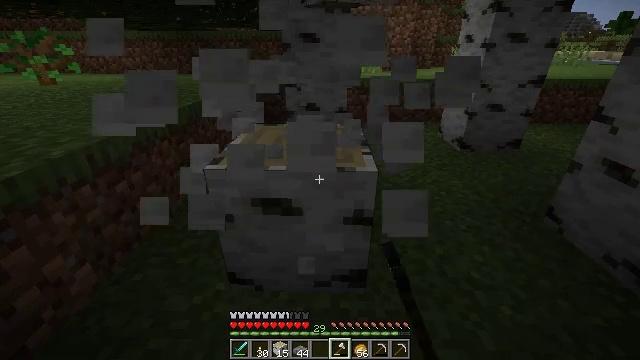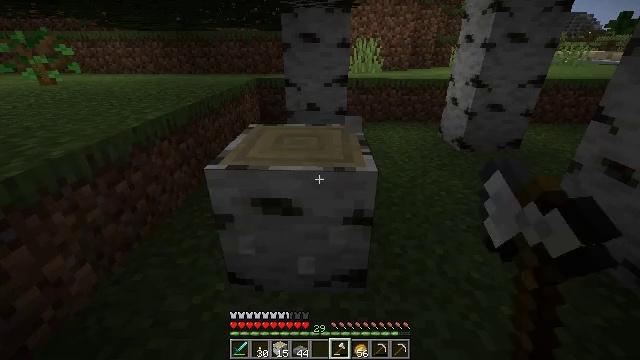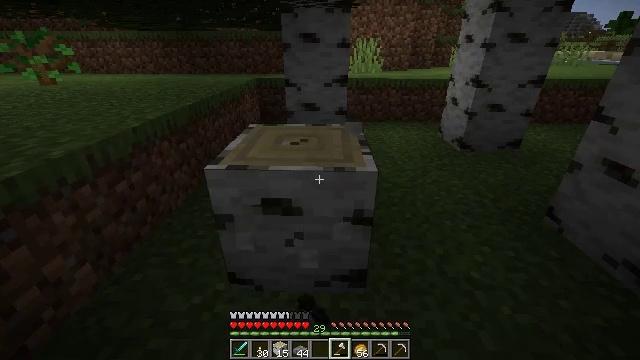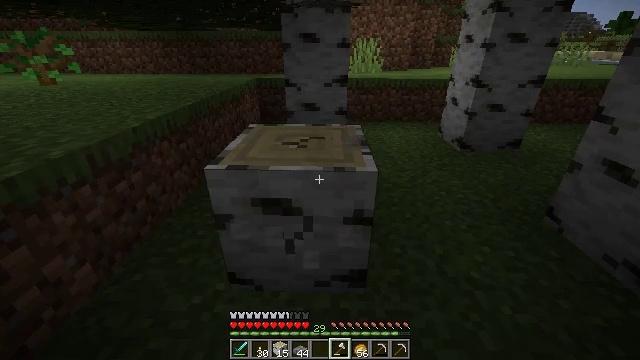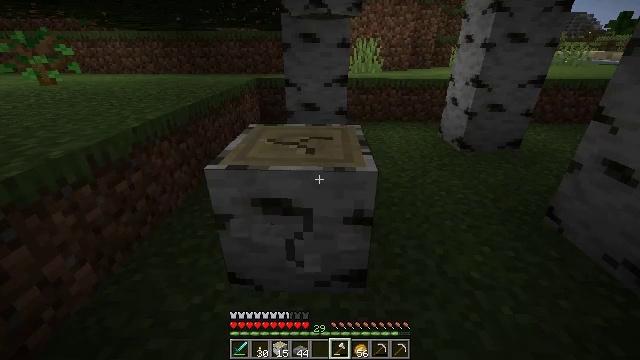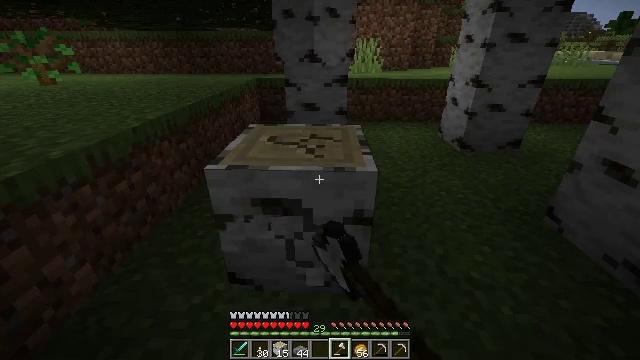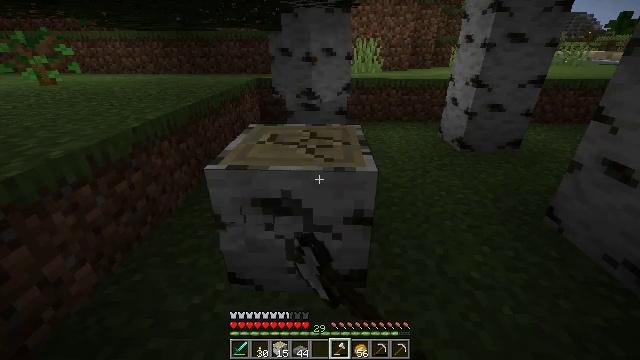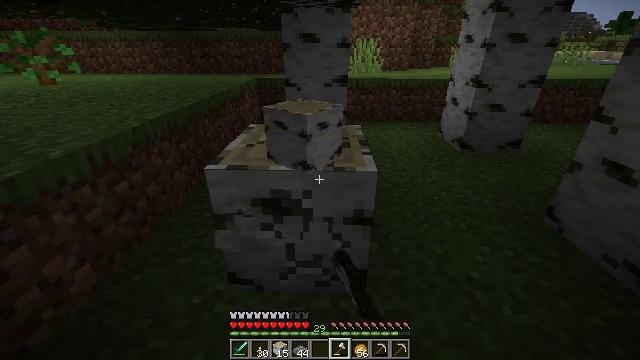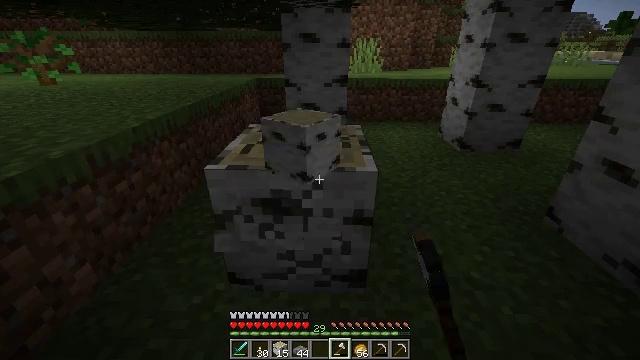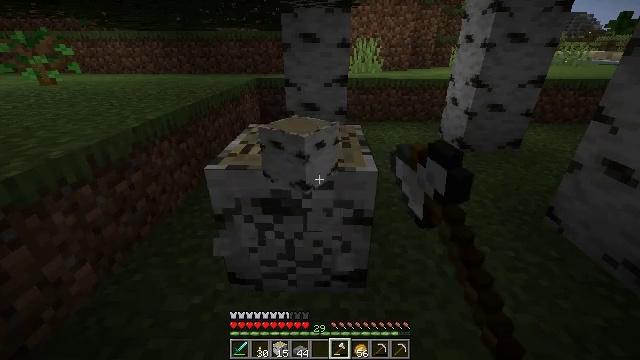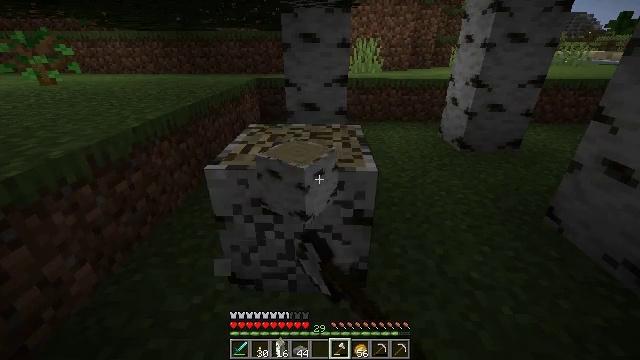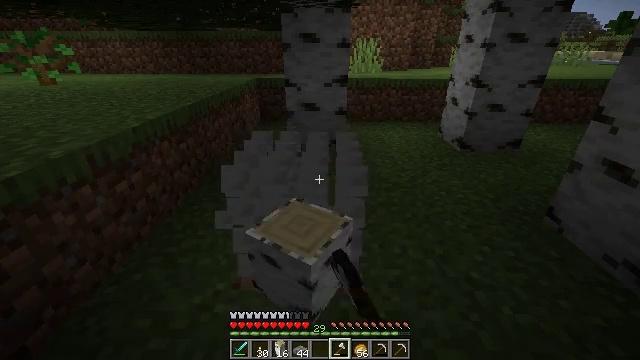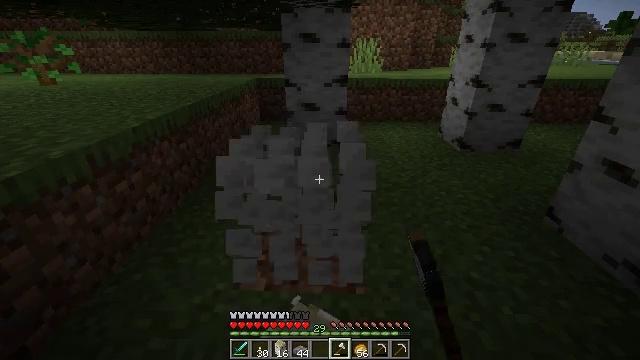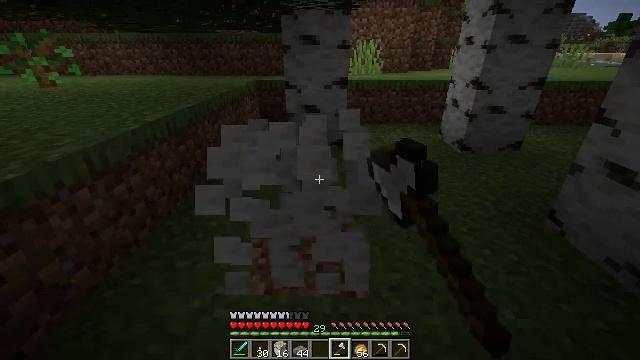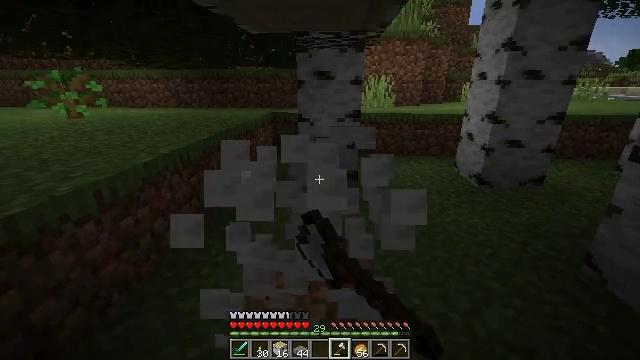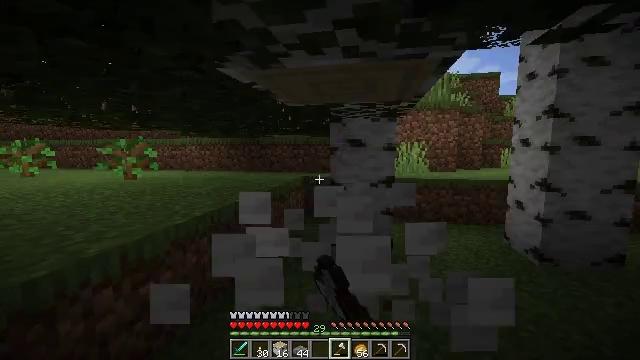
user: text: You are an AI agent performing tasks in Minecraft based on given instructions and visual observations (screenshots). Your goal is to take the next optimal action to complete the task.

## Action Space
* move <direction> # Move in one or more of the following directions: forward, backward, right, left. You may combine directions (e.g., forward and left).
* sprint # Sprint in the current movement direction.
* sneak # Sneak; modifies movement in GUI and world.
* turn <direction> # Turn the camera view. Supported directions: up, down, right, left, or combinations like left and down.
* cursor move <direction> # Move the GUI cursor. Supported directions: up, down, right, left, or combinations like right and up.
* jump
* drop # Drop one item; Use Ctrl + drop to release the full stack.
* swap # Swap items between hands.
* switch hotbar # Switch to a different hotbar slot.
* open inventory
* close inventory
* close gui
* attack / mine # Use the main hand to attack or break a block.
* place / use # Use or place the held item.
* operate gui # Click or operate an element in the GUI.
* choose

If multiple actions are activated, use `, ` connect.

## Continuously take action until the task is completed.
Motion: motion action
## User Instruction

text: Use your axe to get birch logs.
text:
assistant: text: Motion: attack / mine
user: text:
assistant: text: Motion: attack / mine
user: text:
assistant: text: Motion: attack / mine
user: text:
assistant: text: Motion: attack / mine
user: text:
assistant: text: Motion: attack / mine
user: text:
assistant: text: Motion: attack / mine
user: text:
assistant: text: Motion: attack / mine
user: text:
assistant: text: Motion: attack / mine
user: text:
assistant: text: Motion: attack / mine
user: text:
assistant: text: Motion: attack / mine
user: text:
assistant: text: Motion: attack / mine
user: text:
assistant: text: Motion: attack / mine
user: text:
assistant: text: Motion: move forward, attack / mine
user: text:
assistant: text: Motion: move forward, turn left and up, attack / mine
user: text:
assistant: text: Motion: move forward, turn left and up, attack / mine
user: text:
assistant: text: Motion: attack / mine